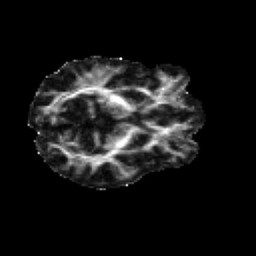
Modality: FA
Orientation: axial
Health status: healthy
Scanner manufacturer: siemens
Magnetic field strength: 3 T
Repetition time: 12 s
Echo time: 0.092 s